Aerial crown-view tile of a tropical tree (Barro Colorado Island, Panama), acquired 20250414:
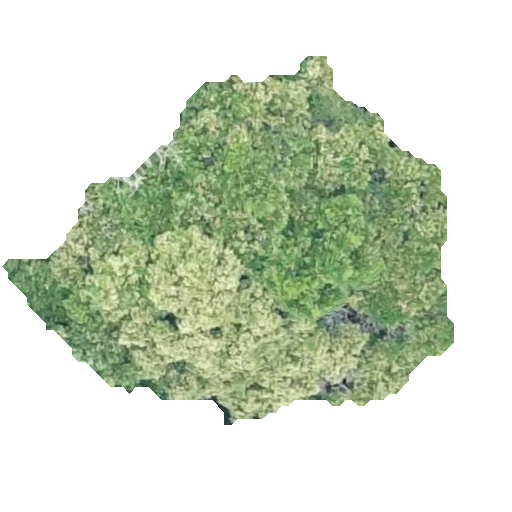
Species: Ocotea oblonga
GBIF accepted scientific name: Ocotea oblonga
Crown area: 154.703 m²